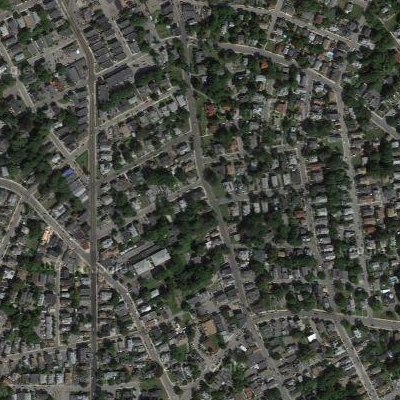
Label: fResident